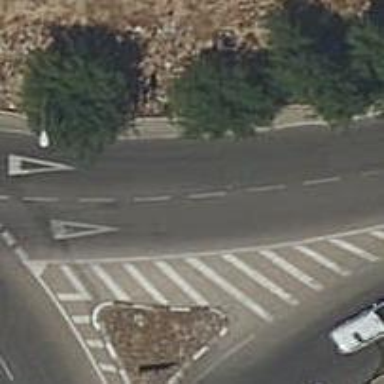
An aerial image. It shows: Road with "give way" sign.